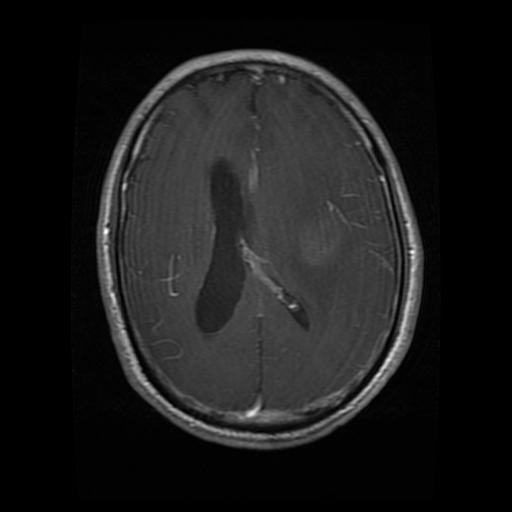
Label: glioma